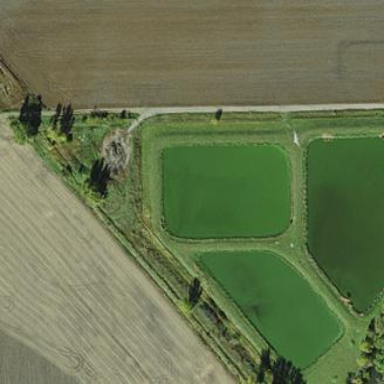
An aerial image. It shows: Reservoir containing sewage water.